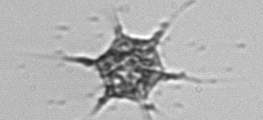
Label: Dictyocha